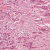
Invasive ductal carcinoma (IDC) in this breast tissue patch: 1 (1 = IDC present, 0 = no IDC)